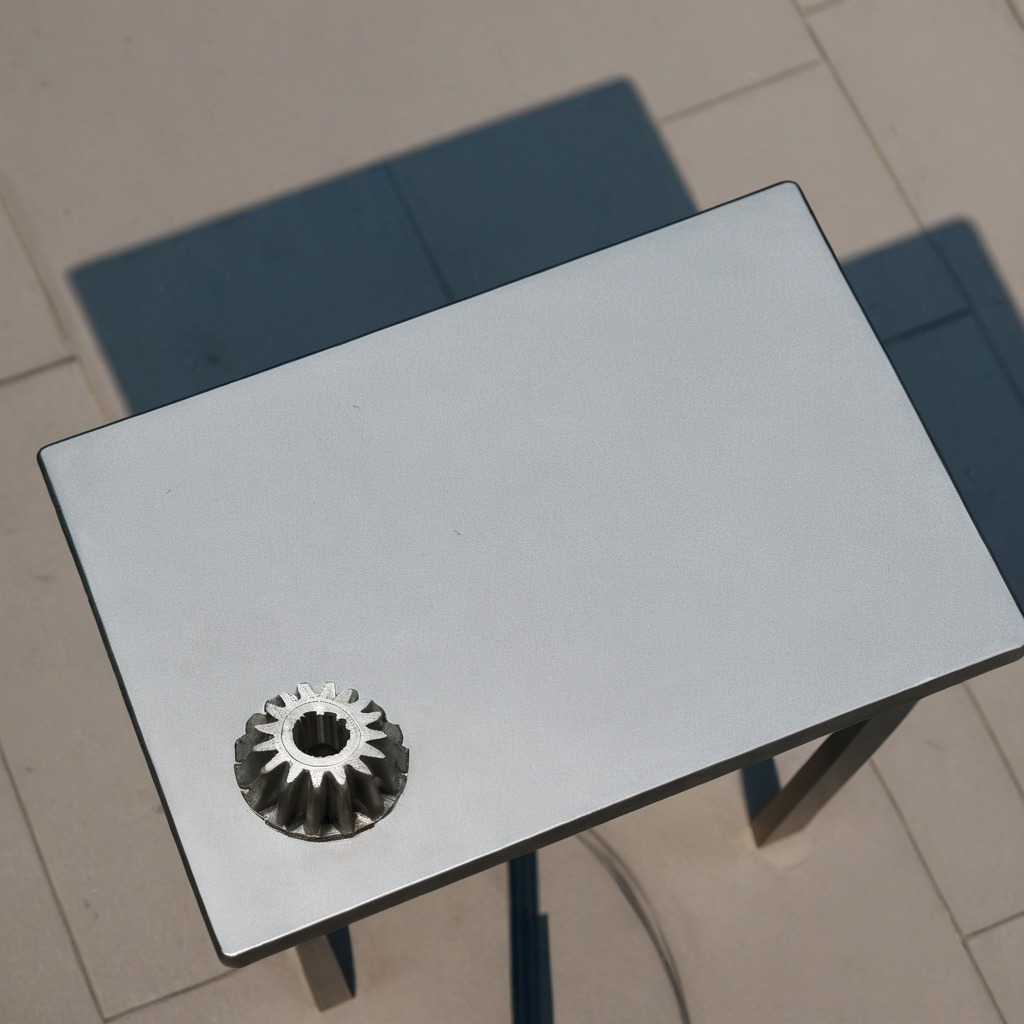
A steel gear with teeth is lying on the table.